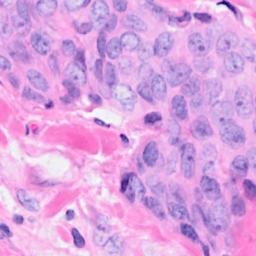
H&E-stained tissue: Breast